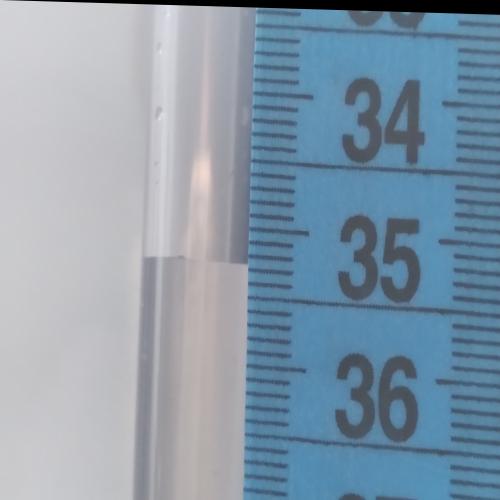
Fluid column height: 35.3 cm